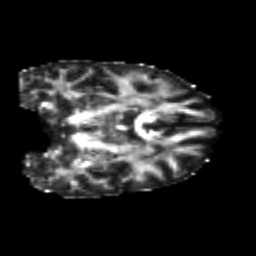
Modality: FA
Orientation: coronal
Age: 23
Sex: female
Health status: healthy
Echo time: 0.074 s